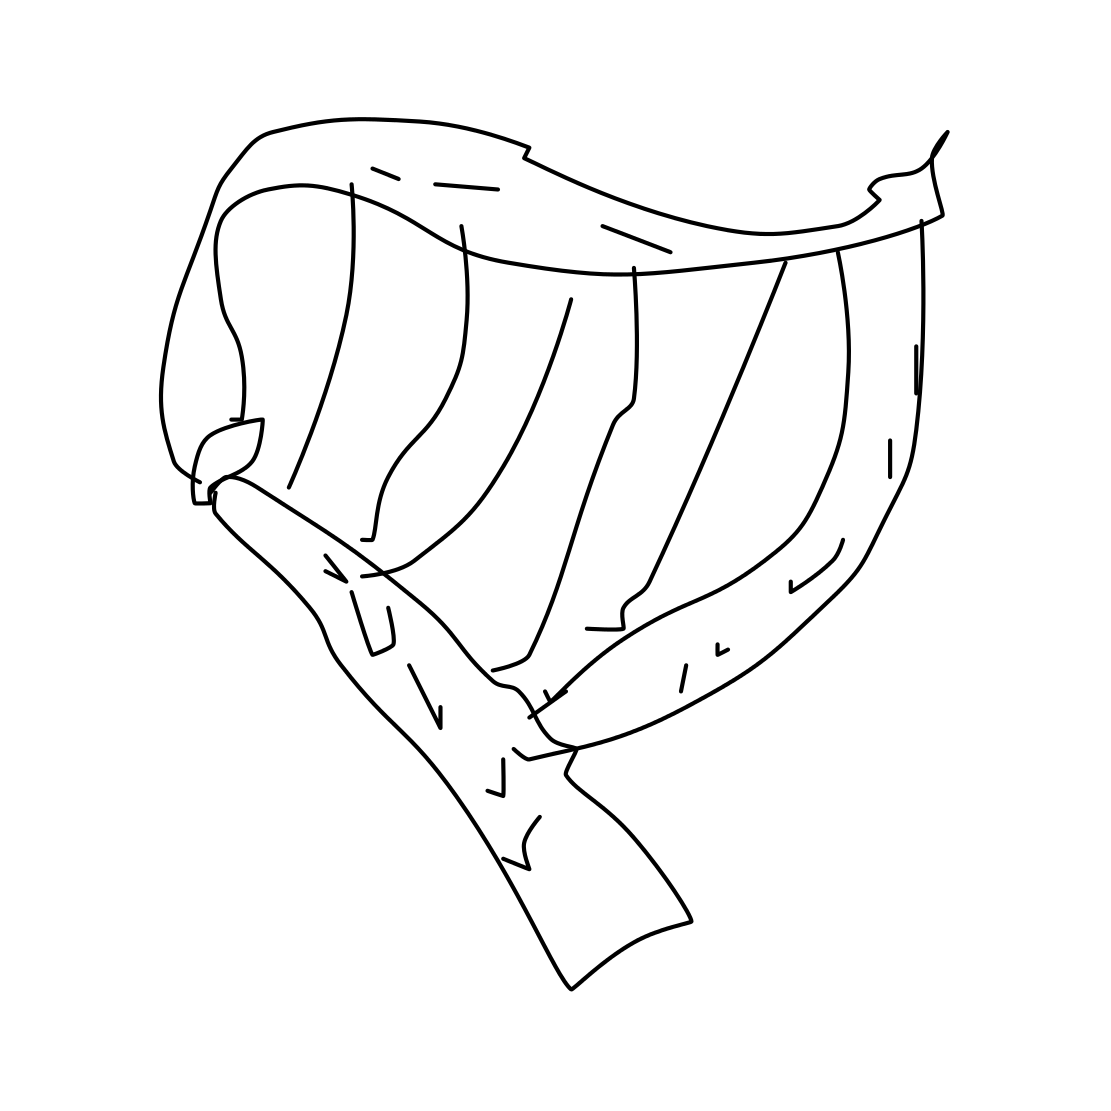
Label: harp